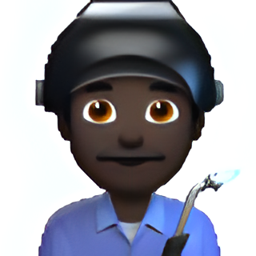
Name: male factory worker type 6
Emoji: 👨🏿‍🏭
Group: People & Body
Sub-group: person-role